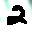
Label: 2